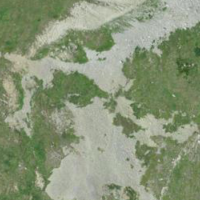
EUNIS habitat code: 26
Species observed at this site:
Corvus corone
Oenanthe oenanthe
Troglodytes troglodytes
Anthus spinoletta
Dendrocopos major
Fringilla coelebs
Turdus torquatus
Parus major
Hirundo rustica
Certhia familiaris
Phoenicurus ochruros
Nucifraga caryocatactes
Garrulus glandarius
Falco tinnunculus
Motacilla alba
Delichon urbicum
Periparus ater